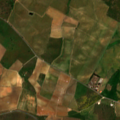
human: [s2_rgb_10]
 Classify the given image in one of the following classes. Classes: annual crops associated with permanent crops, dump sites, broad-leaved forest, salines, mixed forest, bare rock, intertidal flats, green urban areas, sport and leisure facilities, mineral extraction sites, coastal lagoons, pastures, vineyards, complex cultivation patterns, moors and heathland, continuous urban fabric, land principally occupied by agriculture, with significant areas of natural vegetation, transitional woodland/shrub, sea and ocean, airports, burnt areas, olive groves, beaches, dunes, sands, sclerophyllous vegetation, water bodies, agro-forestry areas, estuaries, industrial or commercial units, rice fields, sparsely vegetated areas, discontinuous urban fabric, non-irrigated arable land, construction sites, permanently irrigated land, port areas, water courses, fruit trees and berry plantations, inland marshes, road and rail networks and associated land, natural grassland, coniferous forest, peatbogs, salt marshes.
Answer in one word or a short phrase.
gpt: continuous urban fabric